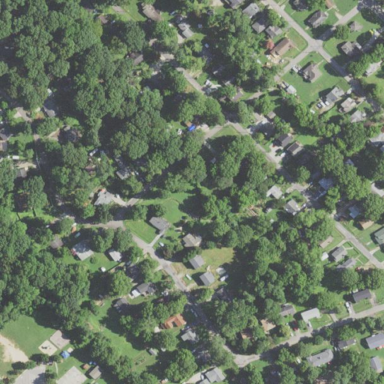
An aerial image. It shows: Residential area within neighborhood.